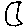
Label: moon